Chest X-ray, PA view. Patient: 25 years old, sex F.
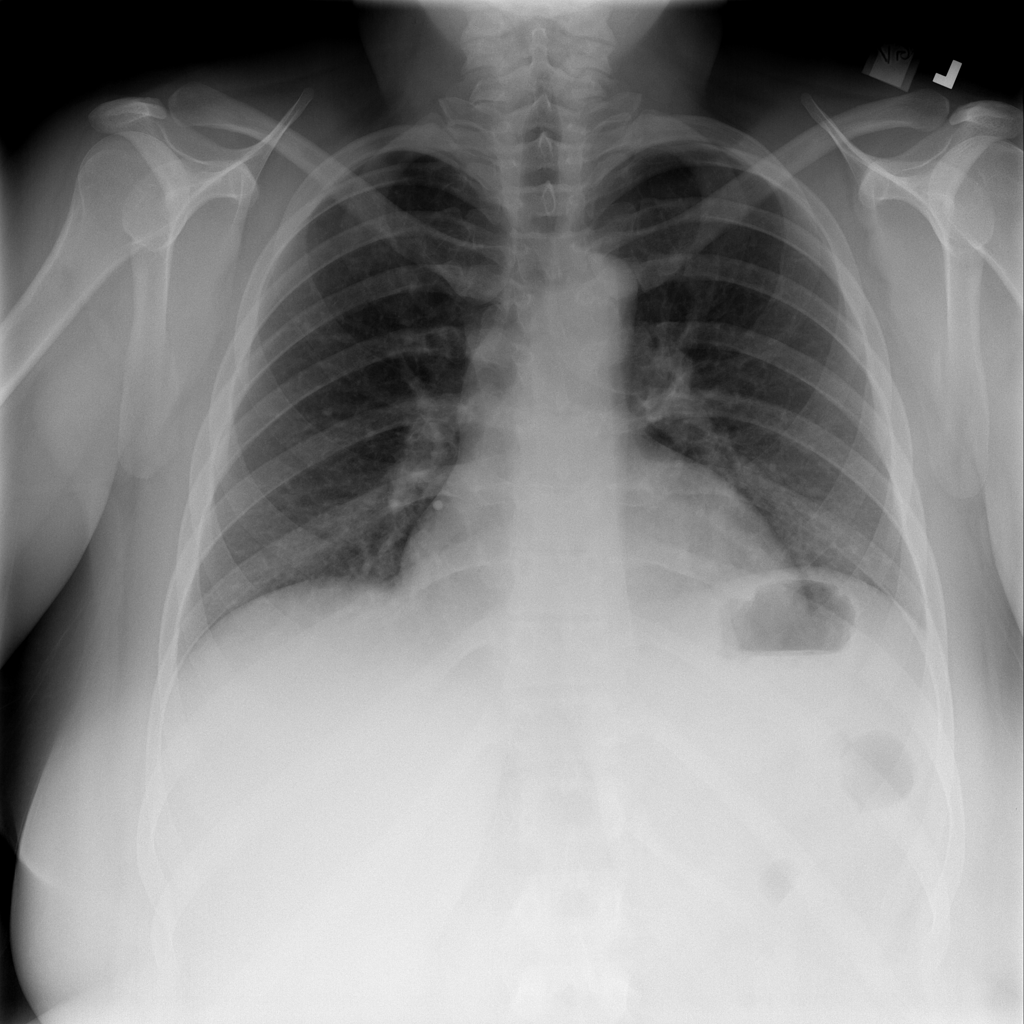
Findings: Atelectasis